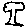
Label: tree